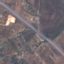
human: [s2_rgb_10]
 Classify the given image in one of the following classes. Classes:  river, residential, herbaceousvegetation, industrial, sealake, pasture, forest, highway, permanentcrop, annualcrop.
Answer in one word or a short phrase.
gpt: Highway